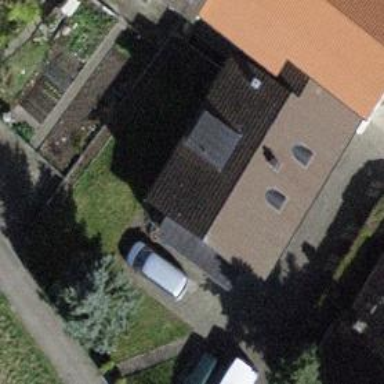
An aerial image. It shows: Building with tile roof.